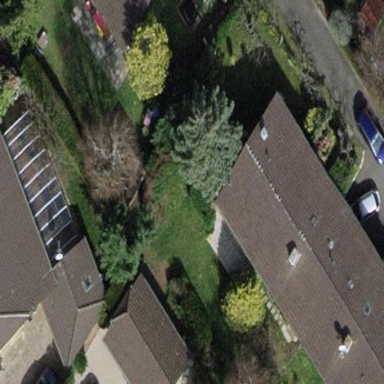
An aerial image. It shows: Garden enclosed by fence.